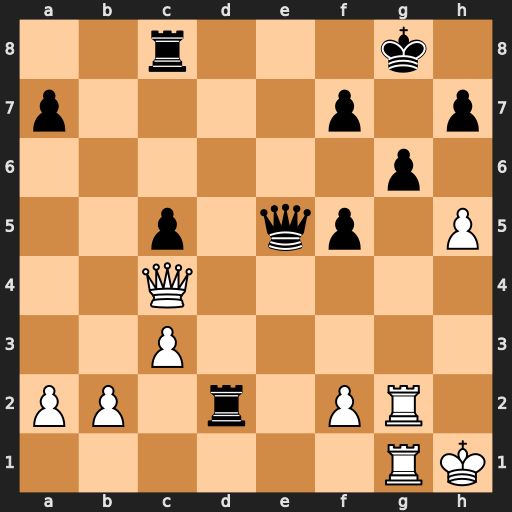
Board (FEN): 2r3k1/p4p1p/6p1/2p1qp1P/2Q5/2P5/PP1r1PR1/6RK
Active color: w
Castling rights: -
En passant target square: -
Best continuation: hxg6 hxg6 Rxg6+ Kf8 Rg8+ Ke7 Rxc8 Qe4+ Qxe4+